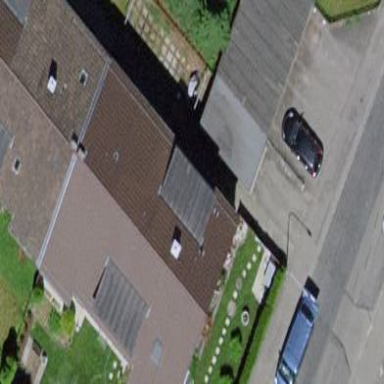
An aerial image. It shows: Gabled-roof building with apartments. The roof is covered with roof tiles.